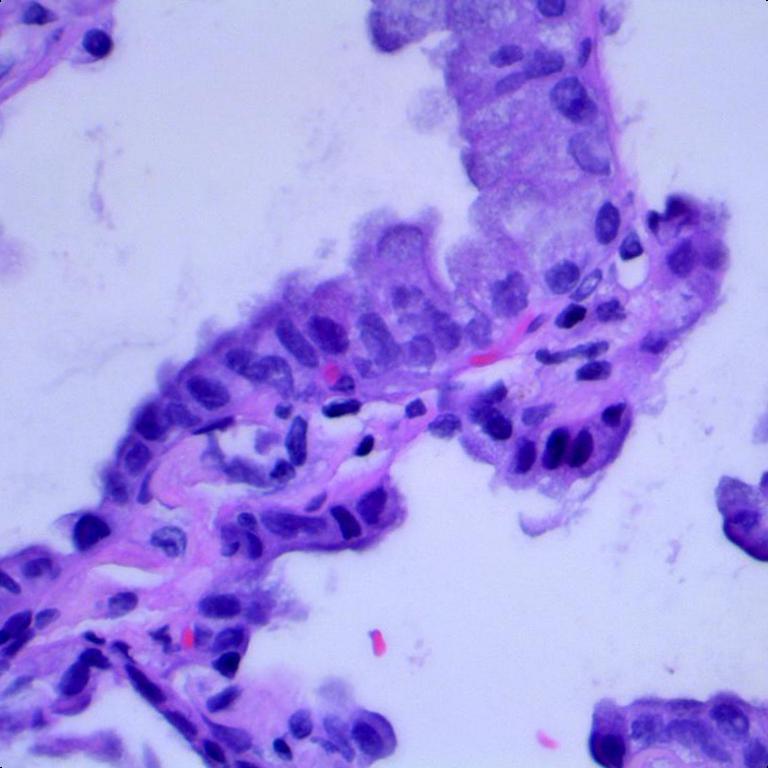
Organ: lung
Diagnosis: adenocarcinomas